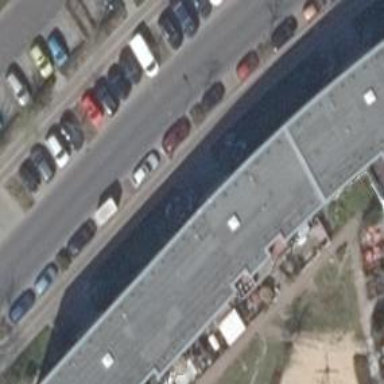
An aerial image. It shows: Building with apartments and flat roof.